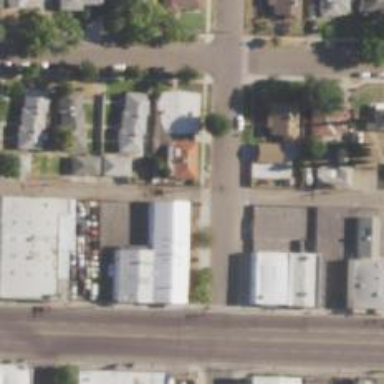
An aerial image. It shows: Alleyway designated as service road.